Question: Is it acceptable to add "special," but unnecessary, content based on a user's web browser? For example, is it okay to display this:

at the top of my webpage for all IE users?
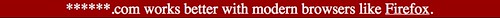
Answer: Acceptable to whom? I personally think it's a sign of a rather lame site -- it's up there with that little construction guy sign from 1998 (remember that one?).
You sure can, if you want, but it's better to make your site as compliant as possible, and to use tools like <URL> to make your site more browser-agnostic.